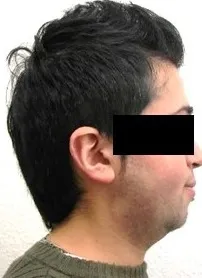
Left column: photographs prior to any therapy, right column: photographs after completion of therapy. En face with wooden spatula between the rows of teeth.
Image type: medical_photograph (oral_photograph)